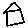
Label: house